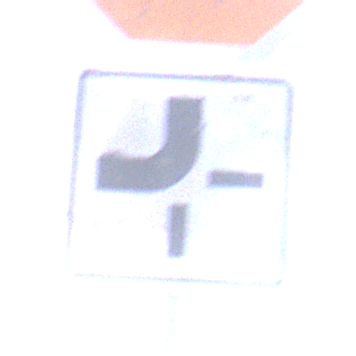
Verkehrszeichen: VerlaufVorfahrtsstrasse2
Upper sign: Stop
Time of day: Dusk
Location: Outdoor (Nature)
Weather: Clear
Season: NotSpecified
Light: Natural